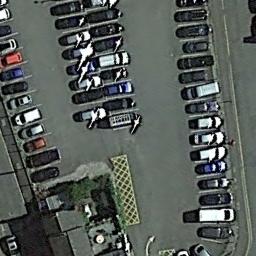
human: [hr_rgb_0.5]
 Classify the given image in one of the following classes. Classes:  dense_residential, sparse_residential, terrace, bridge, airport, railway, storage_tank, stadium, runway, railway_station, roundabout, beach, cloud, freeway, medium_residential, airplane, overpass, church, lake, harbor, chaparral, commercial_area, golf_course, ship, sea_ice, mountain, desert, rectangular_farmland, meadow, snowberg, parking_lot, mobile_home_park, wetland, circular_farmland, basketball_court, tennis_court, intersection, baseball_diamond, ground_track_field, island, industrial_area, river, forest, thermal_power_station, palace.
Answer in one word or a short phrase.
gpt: parking_lot